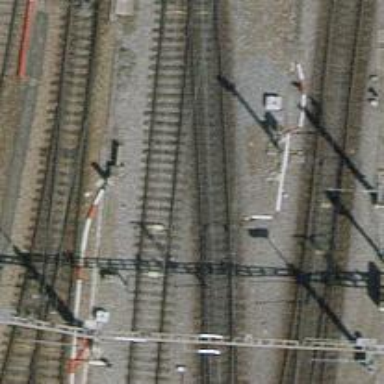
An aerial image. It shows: Railway yard with electrified tracks and single track.